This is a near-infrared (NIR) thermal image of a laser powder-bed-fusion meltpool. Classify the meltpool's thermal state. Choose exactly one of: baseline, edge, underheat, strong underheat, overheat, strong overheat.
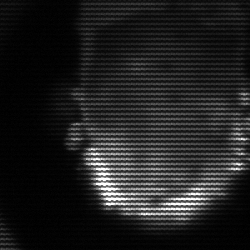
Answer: baseline